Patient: sex M, age 43
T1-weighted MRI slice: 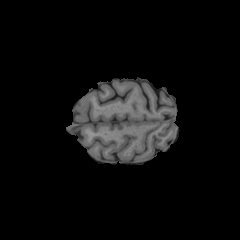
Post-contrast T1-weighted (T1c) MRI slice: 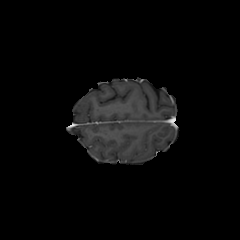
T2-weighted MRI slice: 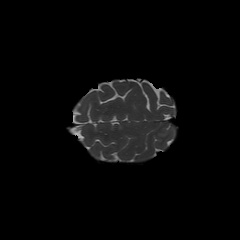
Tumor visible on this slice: no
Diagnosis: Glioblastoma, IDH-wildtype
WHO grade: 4